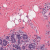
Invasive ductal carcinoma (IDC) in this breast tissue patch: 0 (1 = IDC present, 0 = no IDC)